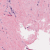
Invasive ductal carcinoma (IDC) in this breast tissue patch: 1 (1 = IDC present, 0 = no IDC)